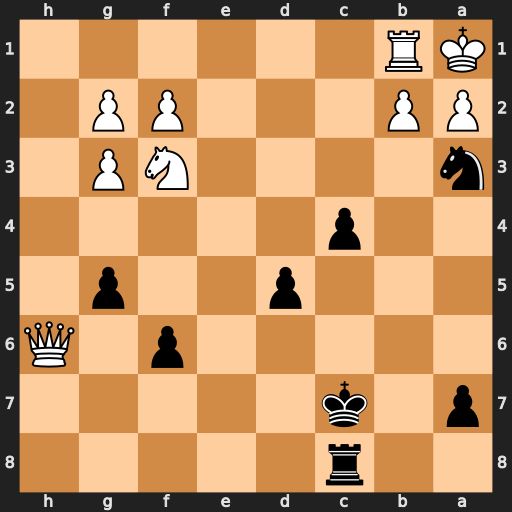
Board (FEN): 2r5/p1k5/5p1Q/3p2p1/2p5/n4NP1/PP3PP1/KR6
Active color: b
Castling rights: -
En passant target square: -
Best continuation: Nc2#